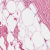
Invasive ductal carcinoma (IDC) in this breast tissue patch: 0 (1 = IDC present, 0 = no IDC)